Field crop: tomato
Growth stage: 1
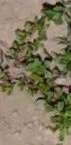
Species: portulaca